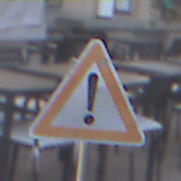
Verkehrszeichen: Gefahrenstelle
Umgebung: Outdoor, Urban
Tageszeit: MorningAfternoon
Wetter: PartlyCloudy
Licht: Natural
Jahreszeit: NotSpecified
Kontrast: LowContrast